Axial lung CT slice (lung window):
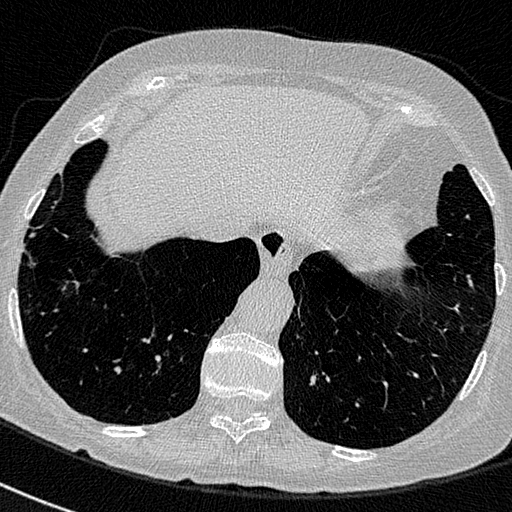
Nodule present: no